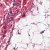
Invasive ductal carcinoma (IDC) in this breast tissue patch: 0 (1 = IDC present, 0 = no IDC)